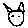
Label: cat